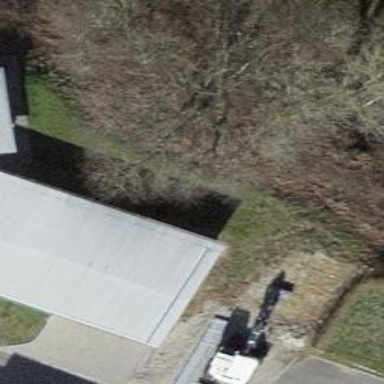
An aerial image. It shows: Group of garages.